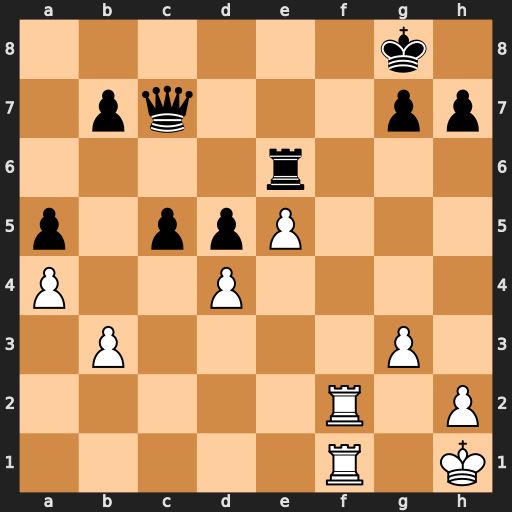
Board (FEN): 6k1/1pq3pp/4r3/p1ppP3/P2P4/1P4P1/5R1P/5R1K
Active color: w
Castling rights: -
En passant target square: -
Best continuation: Rf8#